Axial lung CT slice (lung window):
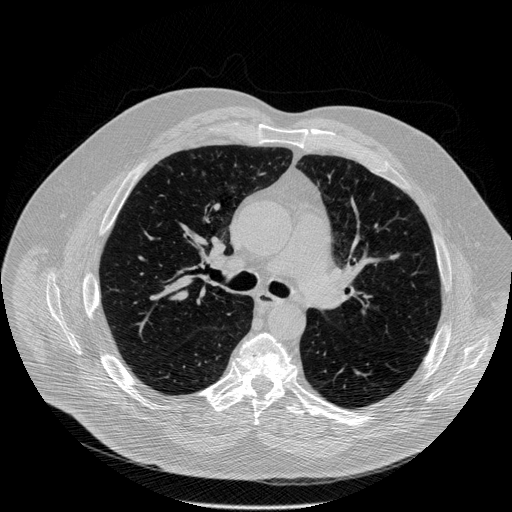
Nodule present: no